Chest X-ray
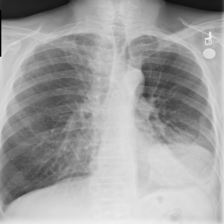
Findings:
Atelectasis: negative
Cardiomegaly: negative
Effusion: negative
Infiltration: negative
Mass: negative
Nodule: negative
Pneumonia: negative
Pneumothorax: positive
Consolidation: negative
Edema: negative
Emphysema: negative
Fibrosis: negative
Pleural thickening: negative
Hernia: negative